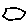
Label: hexagon